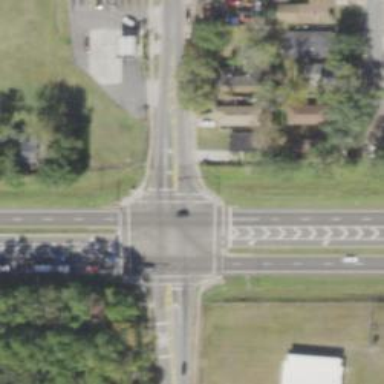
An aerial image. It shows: Marked road crossing.